Question: According to the MSDN article, visual styles are supposed to be applied to Win32 applications by default. However, the UI elements all appeared as Windows Classic until I inserted this into my header:
'''
#pragma comment(linker,""/manifestdependency:type='win32' name='Microsoft.Windows.Common-Controls' version='6.0.0.0' processorArchitecture='*' publicKeyToken='6595b64144ccf1df' language='*'"")
'''
Now, when I try to add a button using this call:
'''
CreateWindow(L"button", L"Quit",
WS_VISIBLE | WS_CHILD,
120, 50, 80, 25,
hWnd, NULL, hInst, NULL);
'''
The result looks like this:

That looks like a Windows 8 button with Windows Classic font. Am I missing something to apply the full Windows 8 visual style?
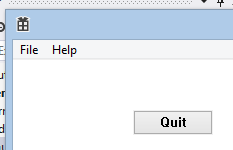
Answer: The button is themed, but you did not set a font for the button. Because of that, your button has the default font.